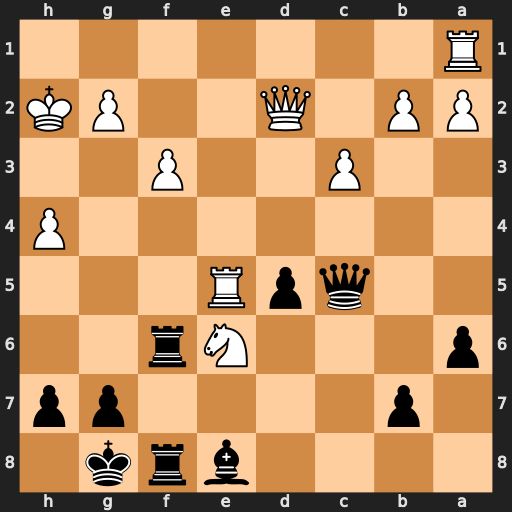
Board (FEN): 4brk1/1p4pp/p3Nr2/2qpR3/7P/2P2P2/PP1Q2PK/R7
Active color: b
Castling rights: -
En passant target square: -
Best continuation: Qd6 Qxd5 Qxd5 Rxd5 Rxe6